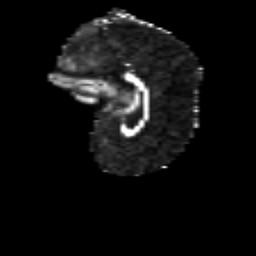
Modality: FA
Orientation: sagittal
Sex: female
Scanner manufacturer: siemens
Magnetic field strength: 3 T
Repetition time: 5 s
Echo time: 0.071 s